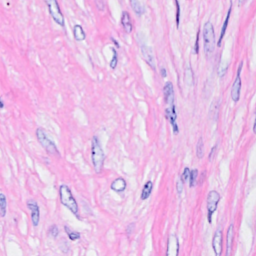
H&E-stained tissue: Breast